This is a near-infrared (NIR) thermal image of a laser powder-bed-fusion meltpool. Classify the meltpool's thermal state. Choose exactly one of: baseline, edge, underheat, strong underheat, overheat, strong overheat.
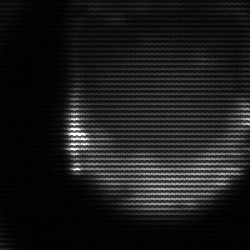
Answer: edge